Group 1:
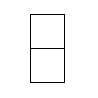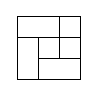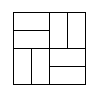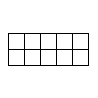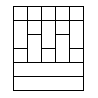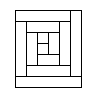
Group 2:
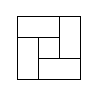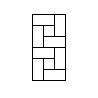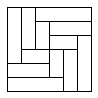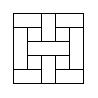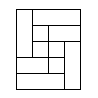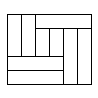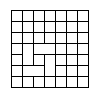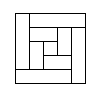
Rule separating the two groups: The whole rectangle can be filled in by successively replacing pairs of adjacent rectangles with one vs. not so.
Comments: Another wording: "can be repeatedly broken along 'fault lines' to yield individual pieces vs not."
Author: Aaron David Fairbanks
Reference: Robert Dawson, A forbidden suborder characterization of binarily composable diagrams in double categories, Theory and Applications of Categories, Vol. 1, No. 7, p. 146-145, 1995.